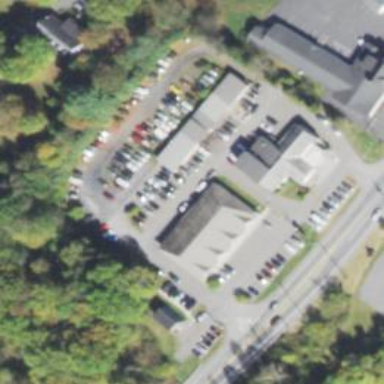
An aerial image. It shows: Car rental service.